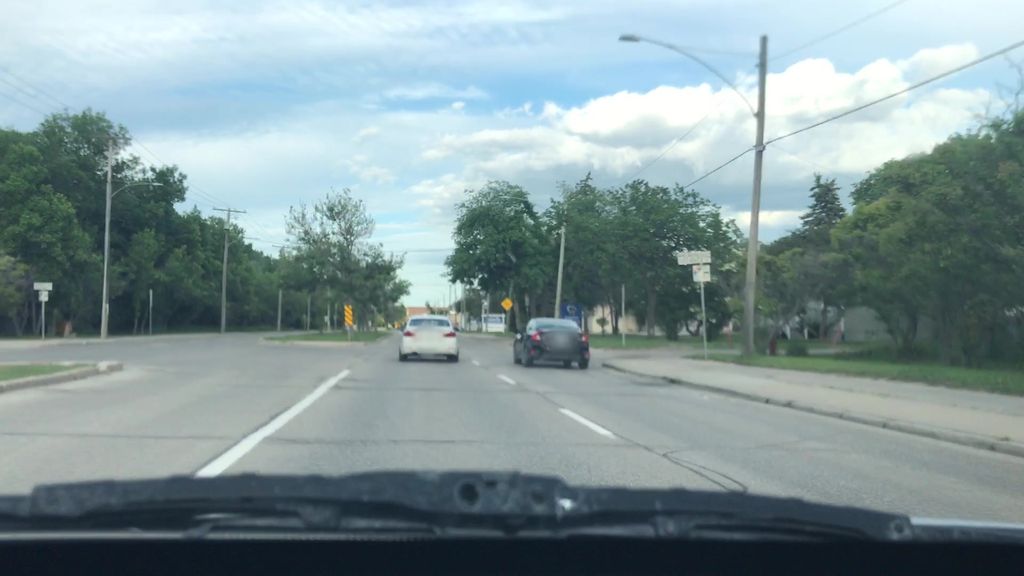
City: winnipeg